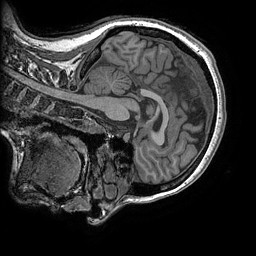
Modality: T1w
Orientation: sagittal
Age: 30
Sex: female
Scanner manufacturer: ge
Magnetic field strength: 3 T
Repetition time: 0.008184 s
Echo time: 0.003192 s